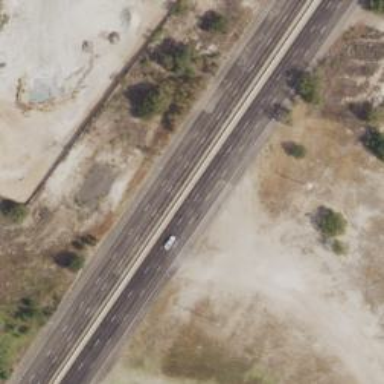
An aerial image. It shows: Asphalt road classified as primary highway.